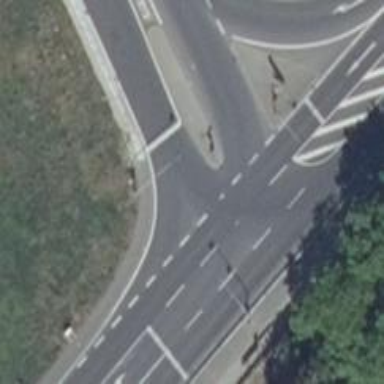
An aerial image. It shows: Road with traffic signals.